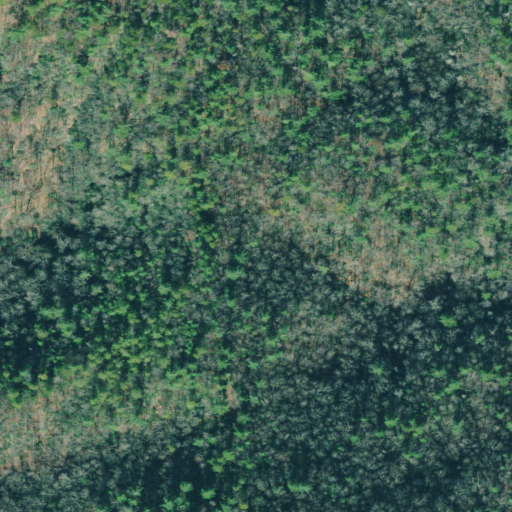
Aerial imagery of gap in Georgia named Salt Trough Gap containing mixed forest, deciduous forest, and evergreen forest